Interaction volume radius: 10 \u00c5
Interaction volume height: 25 \u00c5
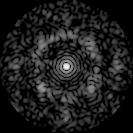
Disorder parameter: 0.7125